Aerial crown-view tile of a tropical tree (Barro Colorado Island, Panama), acquired 20240716:
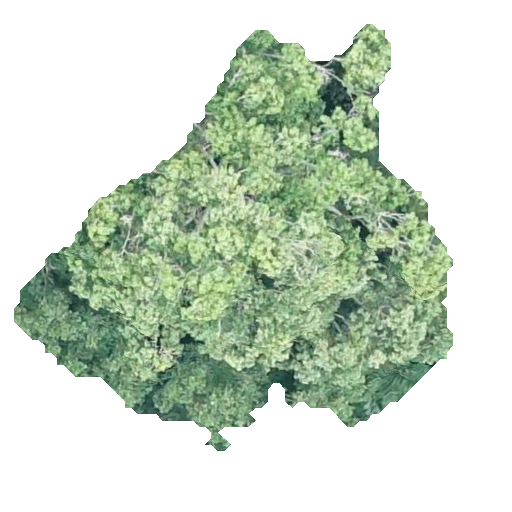
Species: Ocotea leptobotra
GBIF accepted scientific name: Ocotea leptobotra
Crown area: 172.144 m²